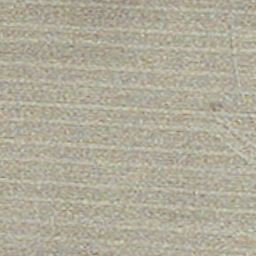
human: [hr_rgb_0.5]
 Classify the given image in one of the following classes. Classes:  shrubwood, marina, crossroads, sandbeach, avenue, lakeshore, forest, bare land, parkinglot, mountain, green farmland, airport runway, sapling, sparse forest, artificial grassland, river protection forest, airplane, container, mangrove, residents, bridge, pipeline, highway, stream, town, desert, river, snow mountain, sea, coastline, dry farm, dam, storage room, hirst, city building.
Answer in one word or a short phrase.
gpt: dry farm